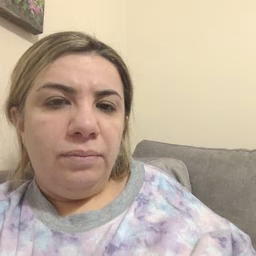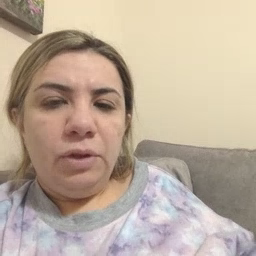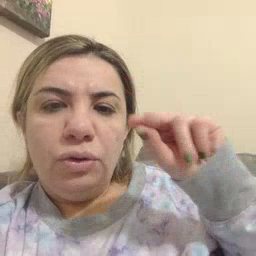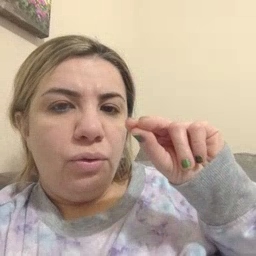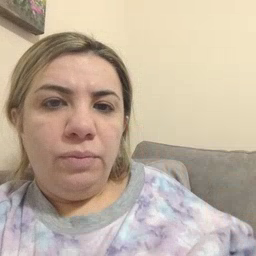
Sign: no